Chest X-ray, AP view. Patient: 11 years old, sex F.
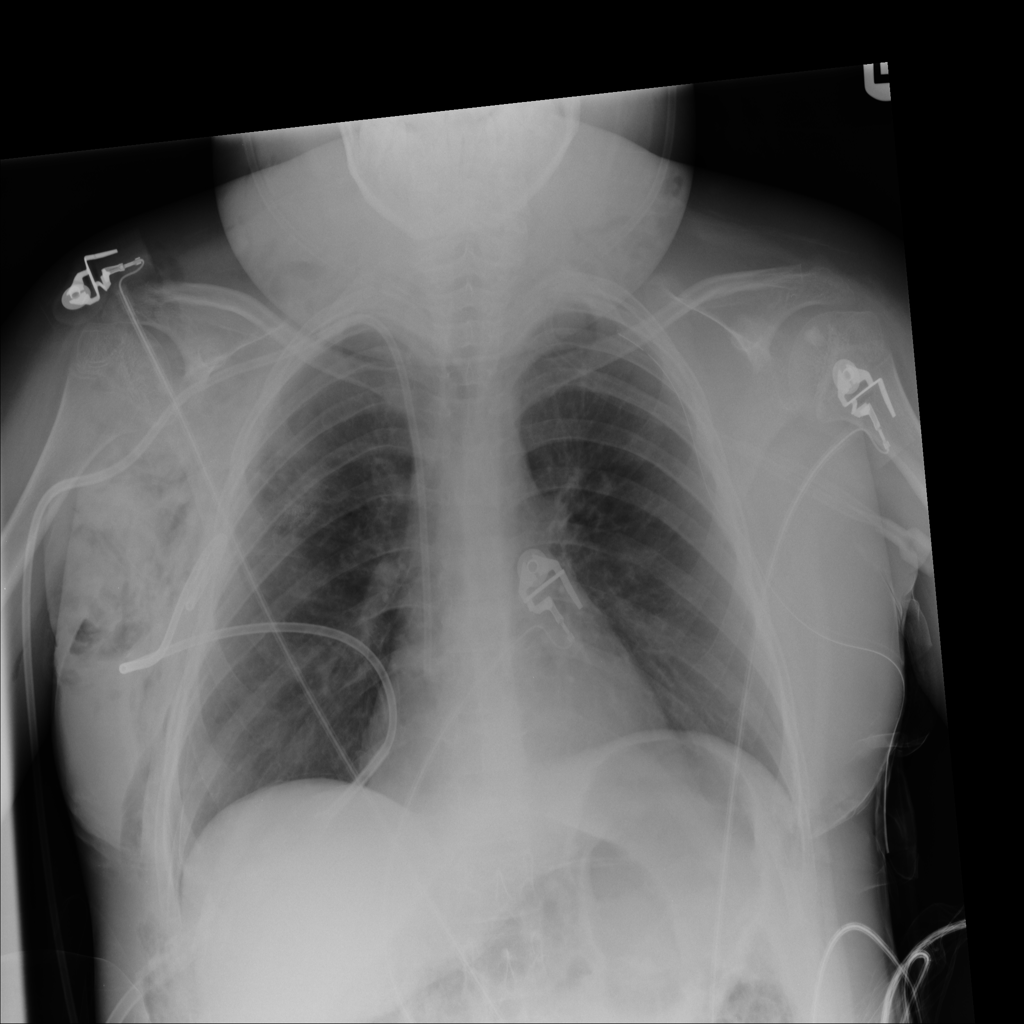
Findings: Emphysema